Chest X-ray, AP view. Patient: 89 years old, sex M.
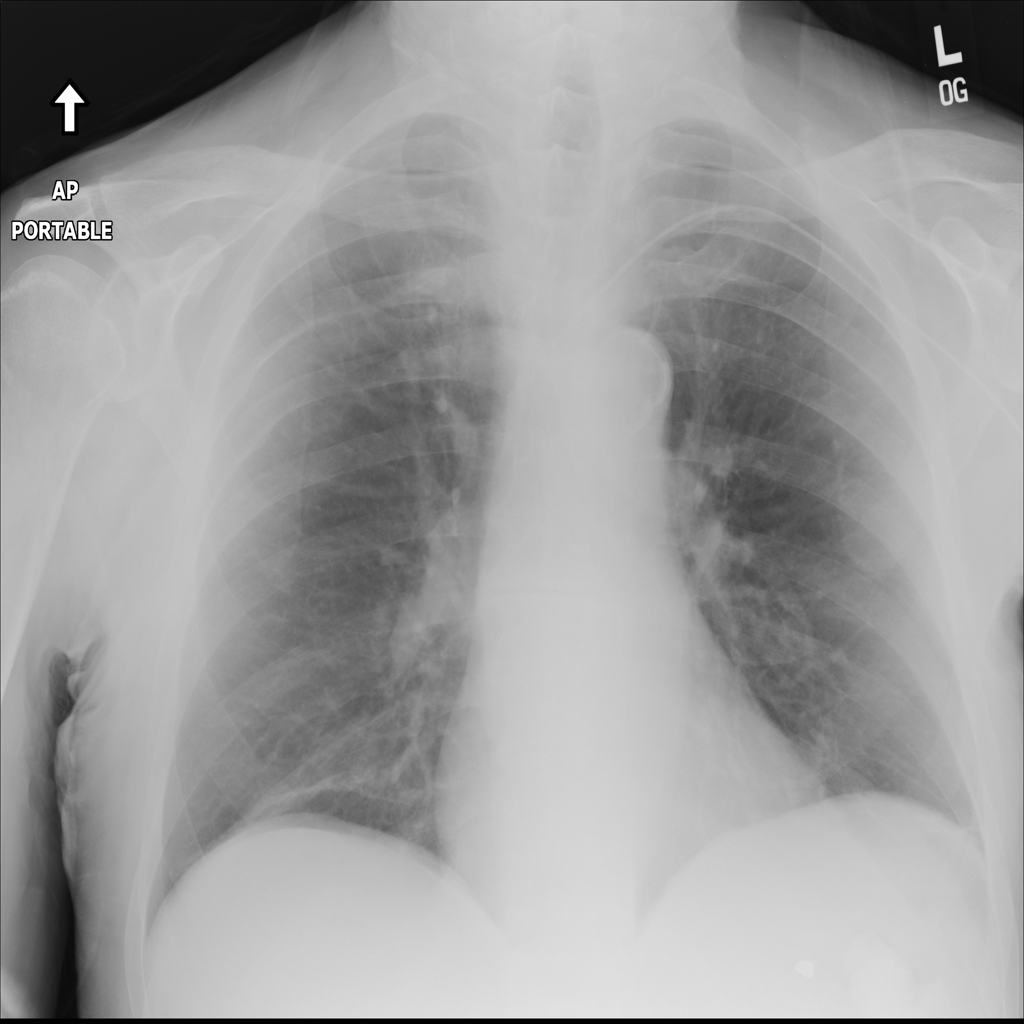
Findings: No Finding